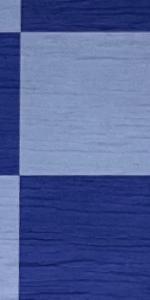
Label: Empty